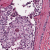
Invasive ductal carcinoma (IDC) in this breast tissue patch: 0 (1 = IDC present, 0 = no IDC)